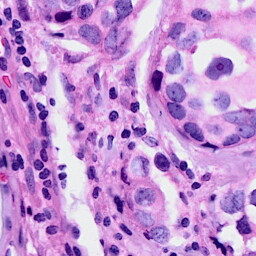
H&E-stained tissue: Breast